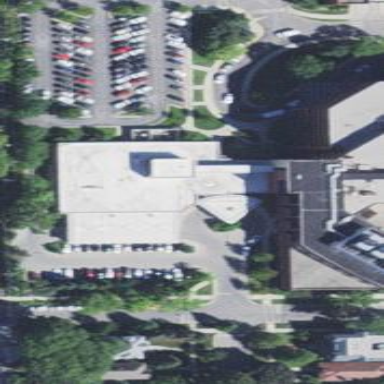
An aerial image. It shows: Hospital building.